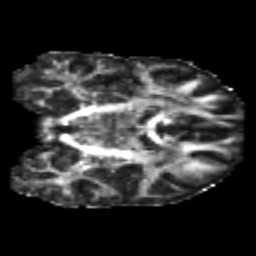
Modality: FA
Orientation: coronal
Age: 24
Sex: male
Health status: healthy
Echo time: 0.074 s